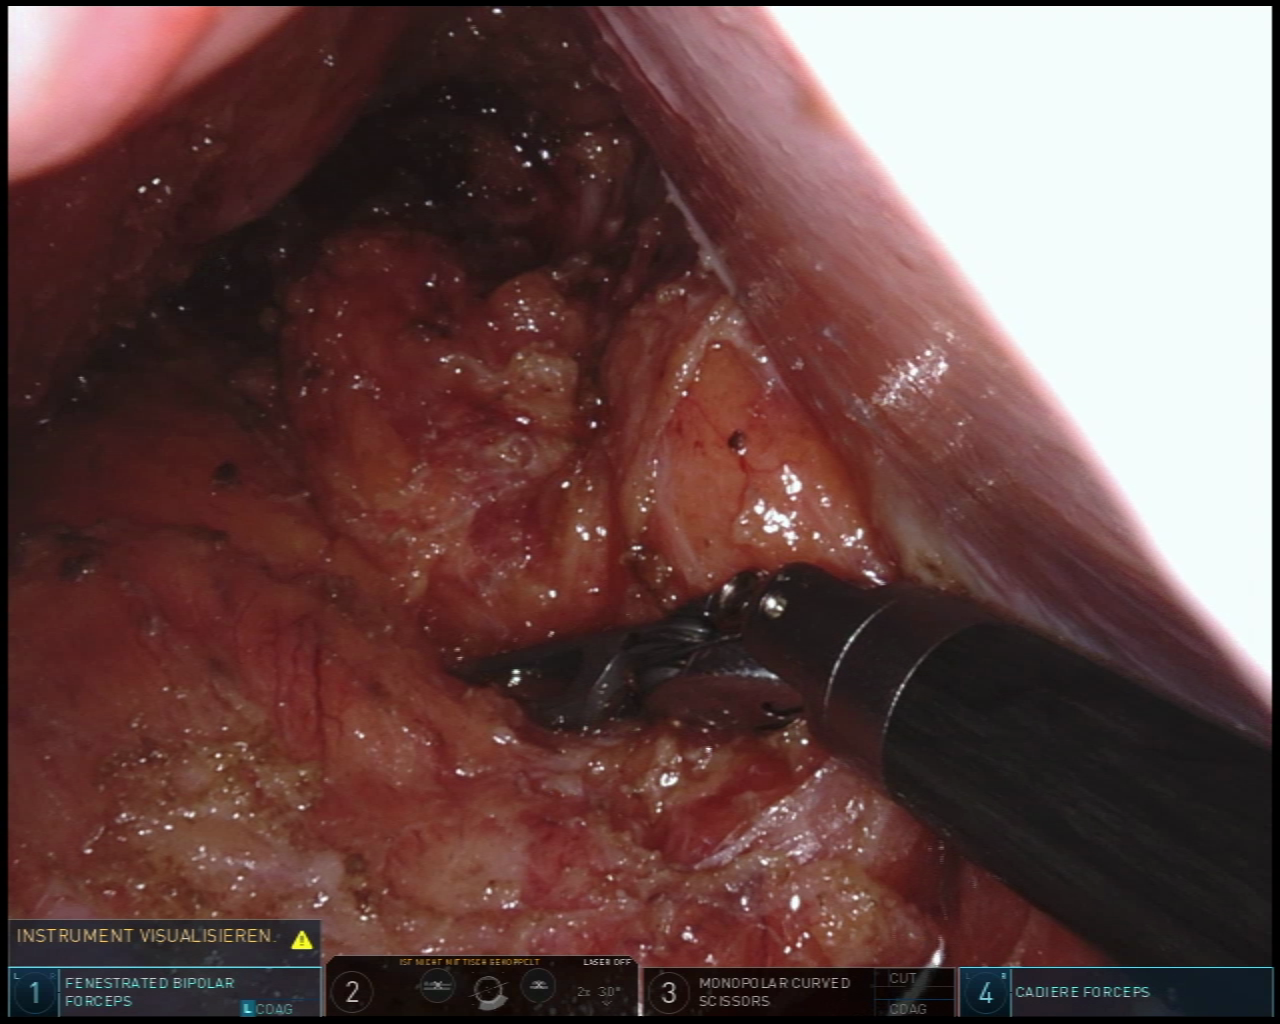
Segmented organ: vesicular_glands
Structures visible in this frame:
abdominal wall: no
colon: no
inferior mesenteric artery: no
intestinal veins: no
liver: no
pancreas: no
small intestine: no
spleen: no
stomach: no
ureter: no
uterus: no
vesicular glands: yes